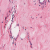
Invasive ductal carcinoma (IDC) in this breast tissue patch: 0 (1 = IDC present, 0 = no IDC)